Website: slack
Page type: billing-address
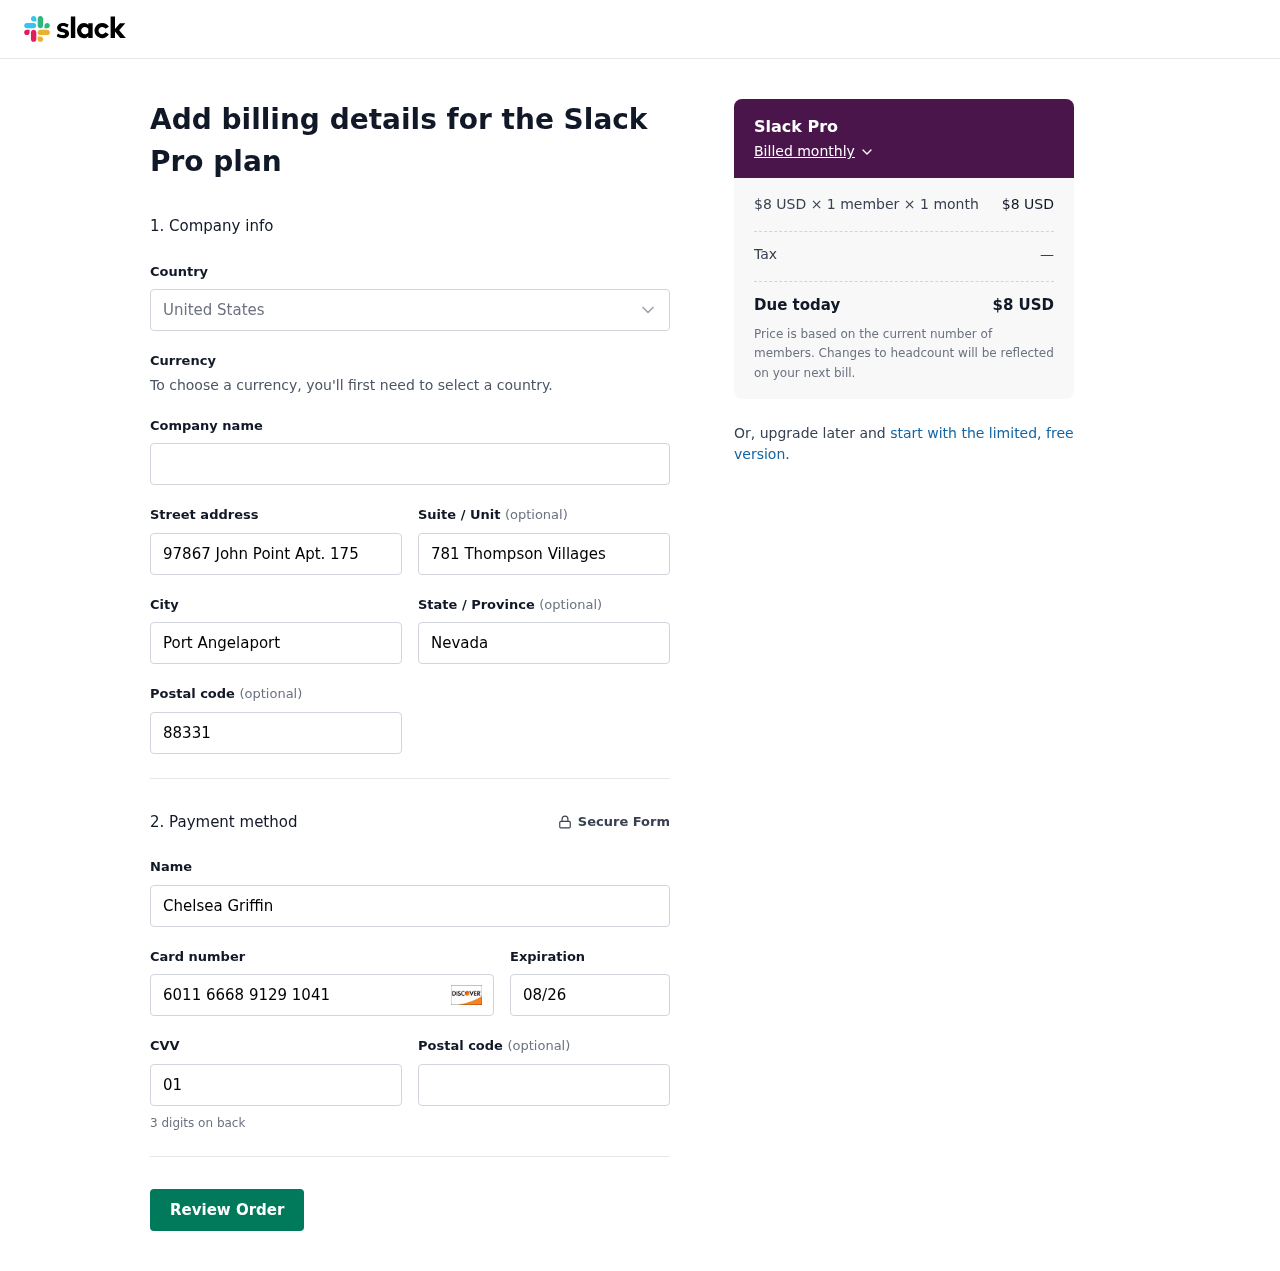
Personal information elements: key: PII_CARD_CVV
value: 016
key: PII_CARD_EXPIRY
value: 08/26
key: PII_CARD_NUMBER
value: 6011 6668 9129 1041
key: PII_CITY
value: Port Angelaport
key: PII_COUNTRY
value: United States
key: PII_FULLNAME
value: Chelsea Griffin
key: PII_POSTCODE
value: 88331
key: PII_POSTCODE2
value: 20414
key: PII_STATE
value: Nevada
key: PII_STREET
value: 97867 John Point Apt. 175
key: PII_STREET2
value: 781 Thompson Villages
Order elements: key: ORDER_PLAN_PRICE
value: $8 USD
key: ORDER_NUM_MEMBERS
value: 1 member
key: ORDER_NUM_MONTHS
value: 1 month
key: ORDER_SUBTOTAL
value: $8 USD
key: ORDER_TAX
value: —
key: ORDER_TOTAL
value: $8 USD